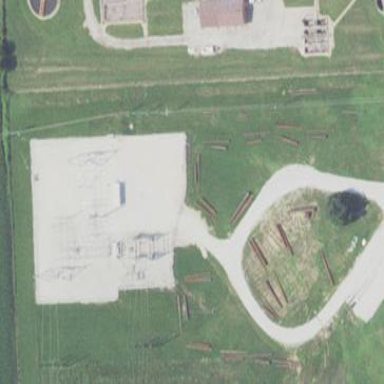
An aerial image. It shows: Substation with power facilities.